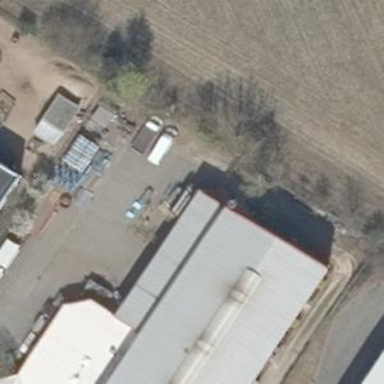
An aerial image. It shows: Part of building.